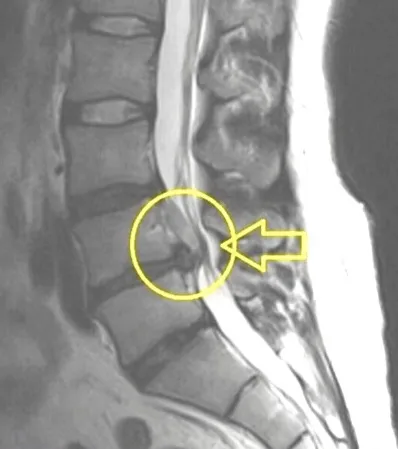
An MRI (sagittal plane) found evidence of an L4-L5 disc herniation (Date: 29.12.2022).
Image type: radiology (mri)